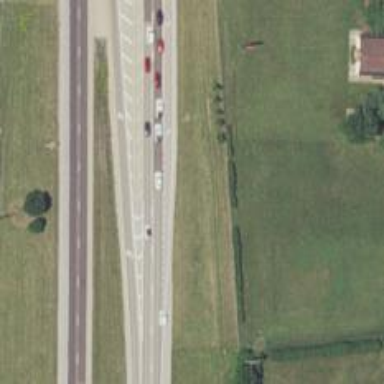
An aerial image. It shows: Trunk highway.